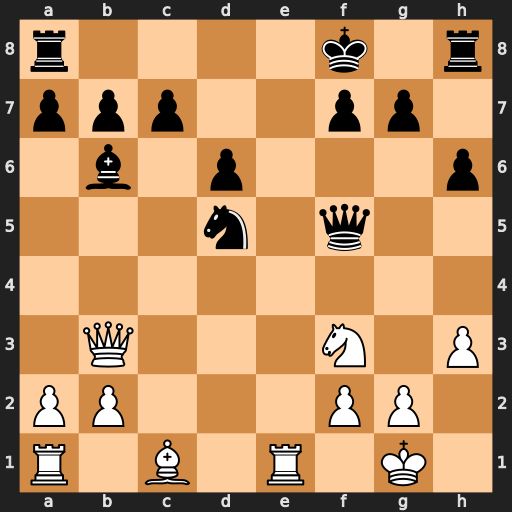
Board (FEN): r4k1r/ppp2pp1/1b1p3p/3n1q2/8/1Q3N1P/PP3PP1/R1B1R1K1
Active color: w
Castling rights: -
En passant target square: -
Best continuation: g4 Qd7 Qxd5